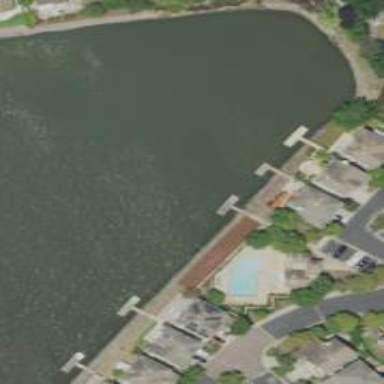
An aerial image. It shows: Dock by the waterway.